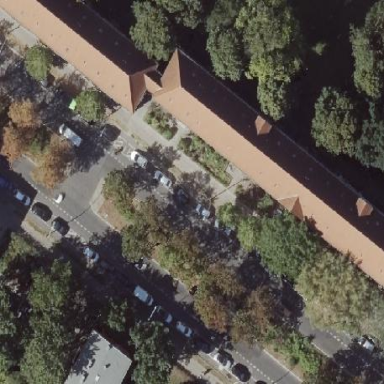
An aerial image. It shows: Hipped roof on apartment building.